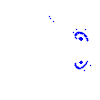
Particle: pion